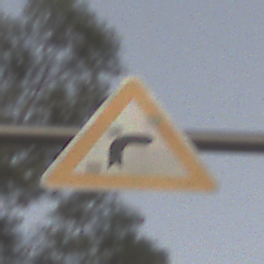
Verkehrszeichen: KurveRechts
Umgebung: Outdoor, RoadRail
Tageszeit: SunriseSunset
Wetter: PartlyCloudy
Licht: Natural
Jahreszeit: NotSpecified
Kontrast: LowContrast